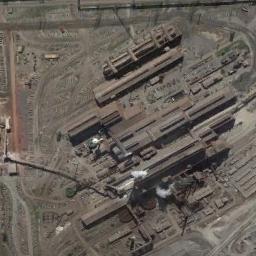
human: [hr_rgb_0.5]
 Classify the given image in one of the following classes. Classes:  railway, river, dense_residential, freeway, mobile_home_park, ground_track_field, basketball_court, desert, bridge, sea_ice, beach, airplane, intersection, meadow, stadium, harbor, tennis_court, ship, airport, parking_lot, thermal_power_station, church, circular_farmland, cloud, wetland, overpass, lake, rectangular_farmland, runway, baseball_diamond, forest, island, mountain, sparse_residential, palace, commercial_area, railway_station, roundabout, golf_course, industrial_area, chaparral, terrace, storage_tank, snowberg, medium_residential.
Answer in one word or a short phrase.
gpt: industrial_area